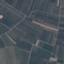
Land use / land cover: PermanentCrop